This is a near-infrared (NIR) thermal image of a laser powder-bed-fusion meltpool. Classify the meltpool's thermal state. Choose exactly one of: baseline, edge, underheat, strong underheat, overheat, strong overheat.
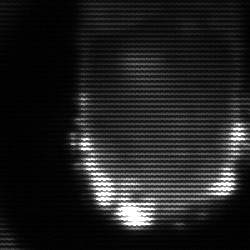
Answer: baseline